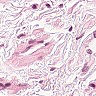
Metastatic tissue present: no